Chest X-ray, AP view. Patient: 81 years old, sex M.
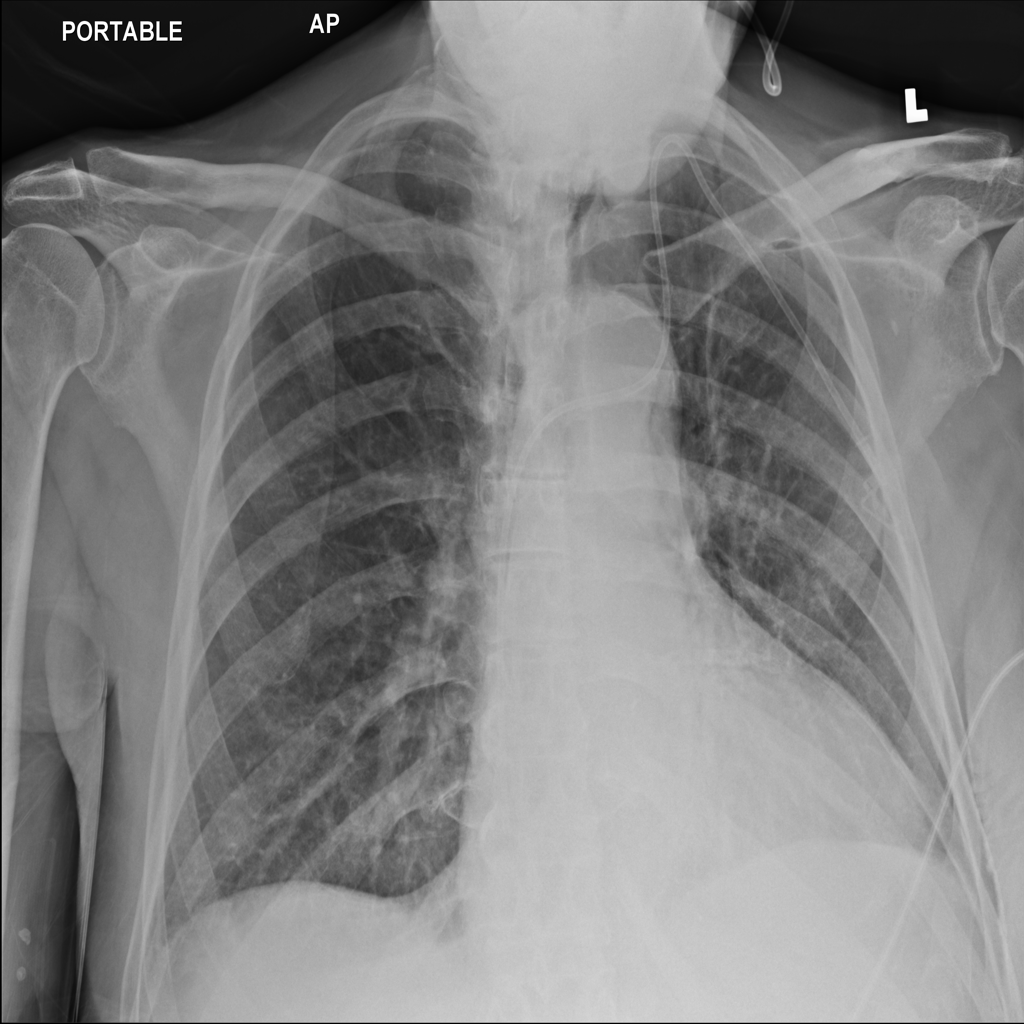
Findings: No Finding